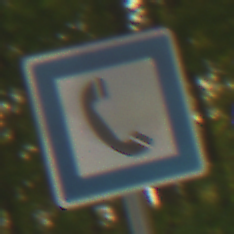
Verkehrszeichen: Fernsprecher
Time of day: SunriseSunset
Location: Outdoor (RoadRail)
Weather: Clear
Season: NotSpecified
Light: Natural